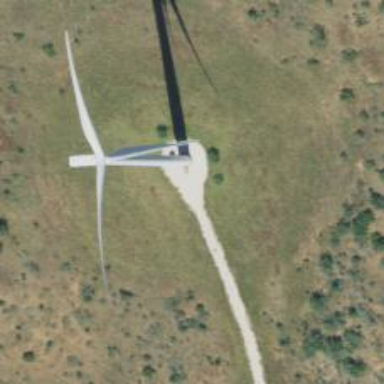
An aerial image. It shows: Wind generator powered by horizontal-axis wind turbine.